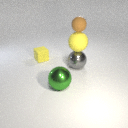
large green metal sphere to the right of small yellow rubber cube